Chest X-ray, PA view. Patient: 54 years old, sex M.
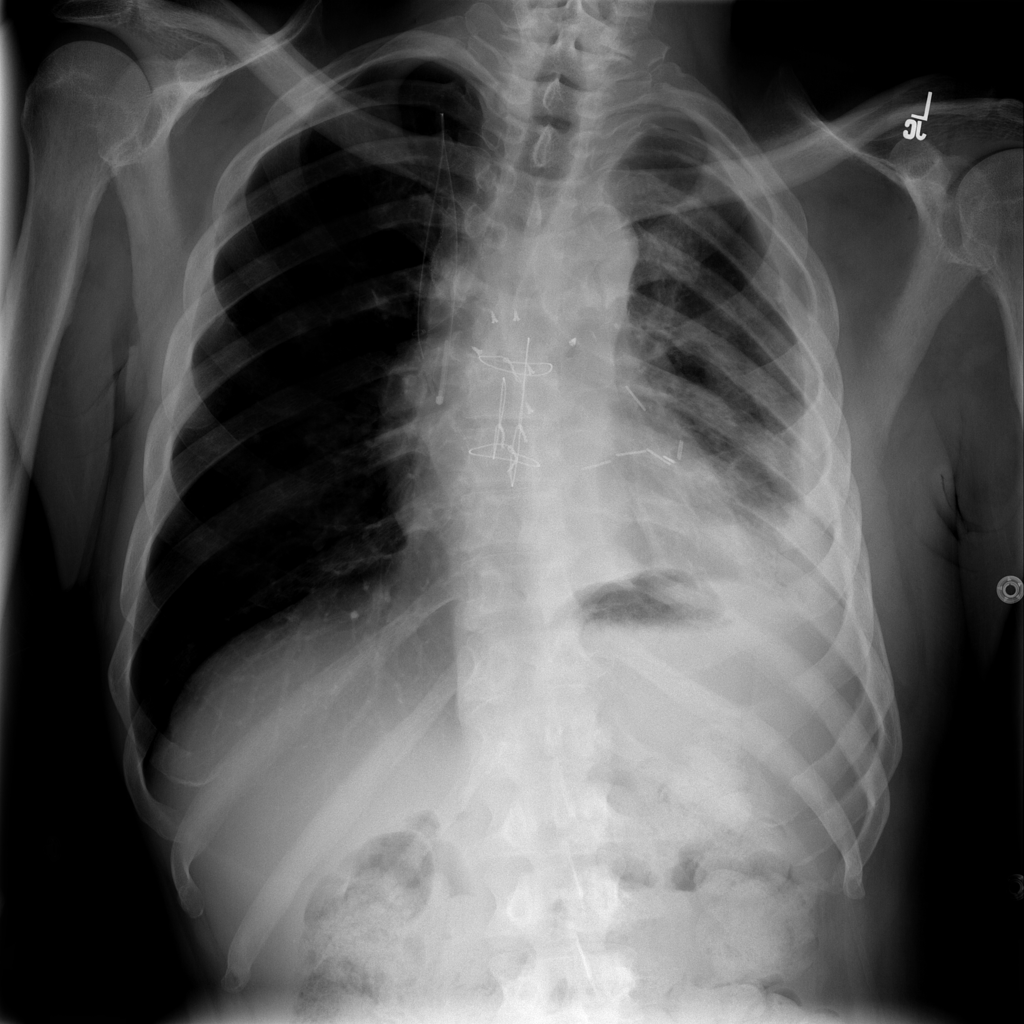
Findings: Pleural_Thickening